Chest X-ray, AP view. Patient: 50 years old, sex M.
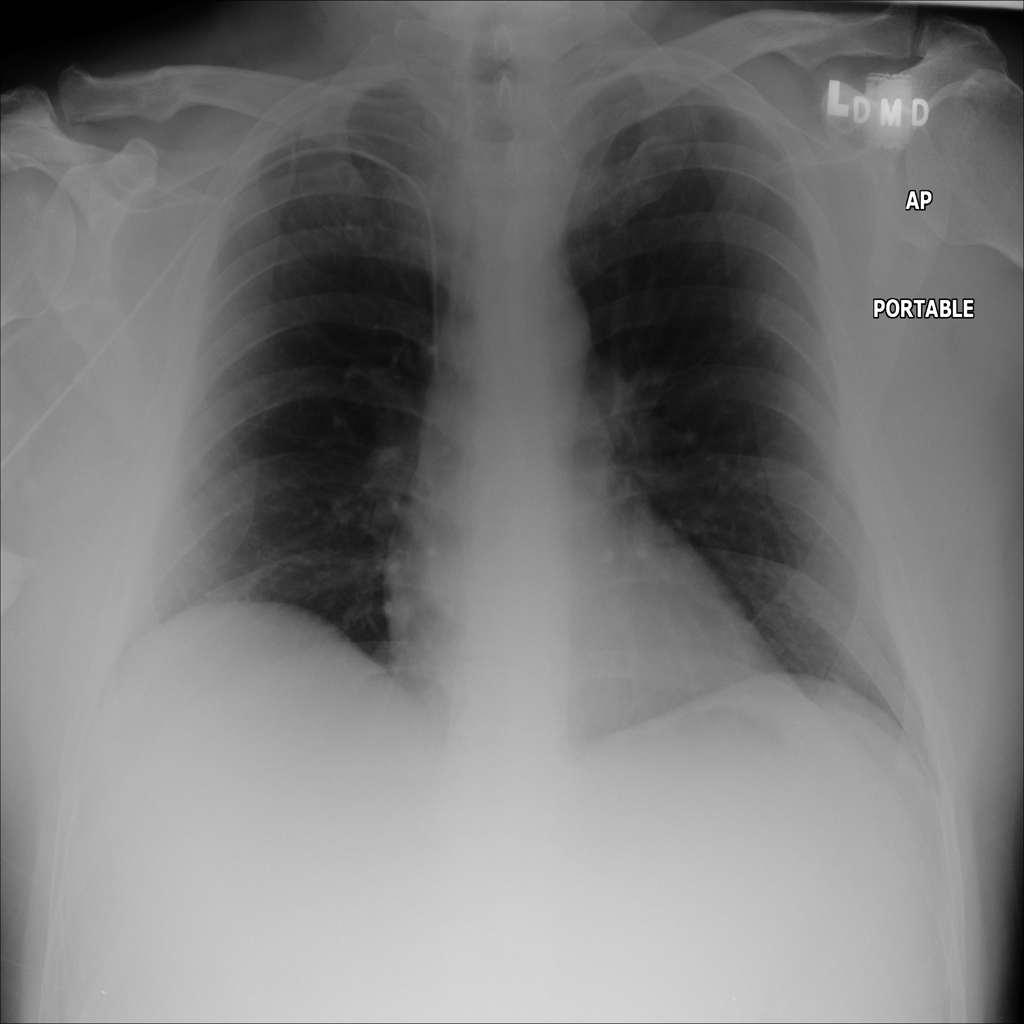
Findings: No Finding